Question: Sorry folks if my question seems to be trivial, but xcode drives me crazy.
I don't want anything else, just put a view in the bottom of a view controller in XCode by IB, that has FIXED height even if I rotate device. It stay simply in the bottom and its size stays unchanged.
Autolayout constraints changes its size all the time, hides if I rotate etc. I could not find the settings for this simple problem.
I need this (with fixed size, that does not change/hide when rotating):

How can I do that?
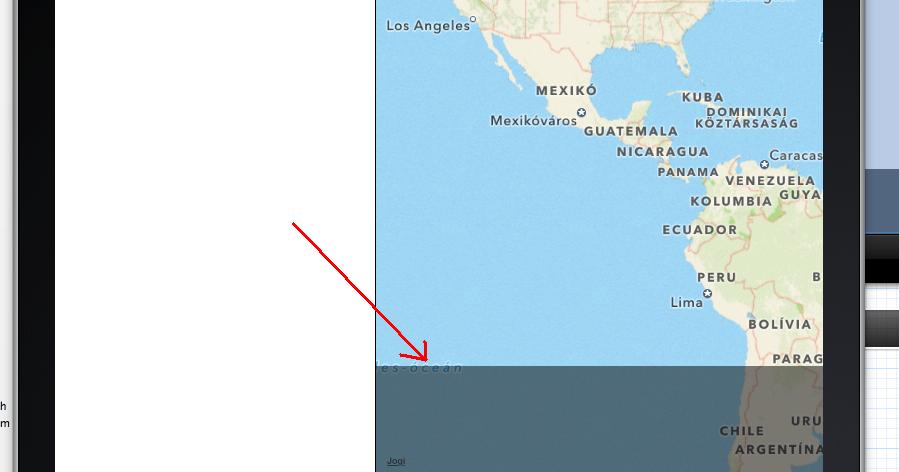
Answer: Have you tried unchecking autolayout and playing around with autosizing. Try the below setting . It should work.